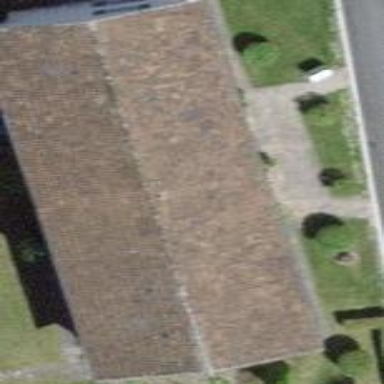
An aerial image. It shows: Residential building with gabled roof.